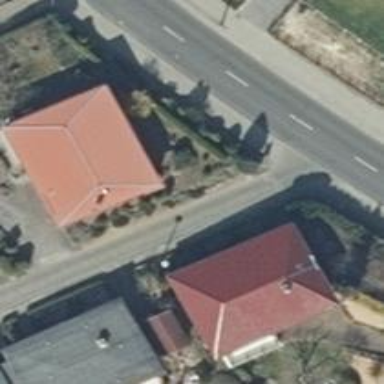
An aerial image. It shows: Simple and straightforward house.